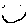
Label: smiley face